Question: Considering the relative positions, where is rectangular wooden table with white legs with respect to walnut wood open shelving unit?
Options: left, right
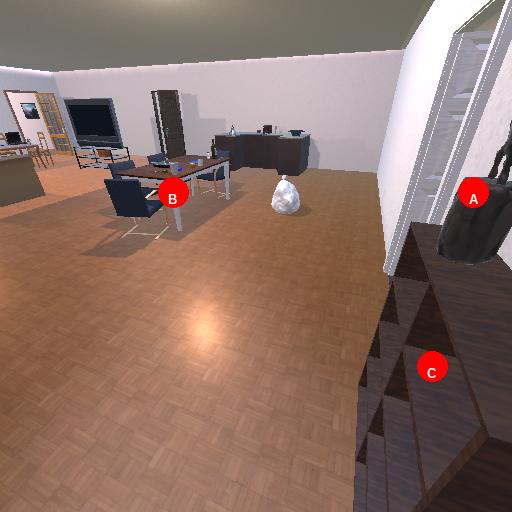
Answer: left